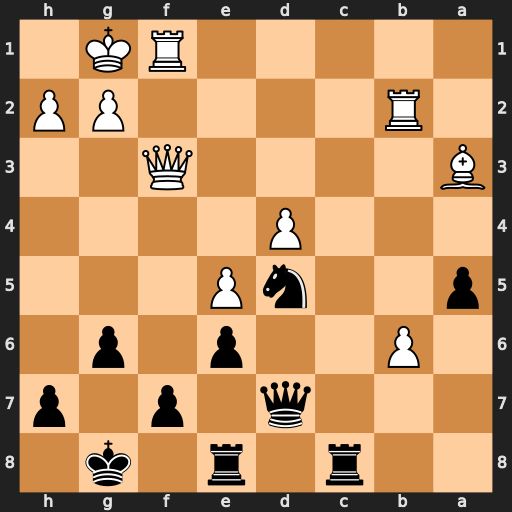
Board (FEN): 2r1r1k1/3q1p1p/1P2p1p1/p2nP3/3P4/B4Q2/1R4PP/5RK1
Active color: b
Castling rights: -
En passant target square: -
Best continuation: Rc3 Bd6 Rxf3